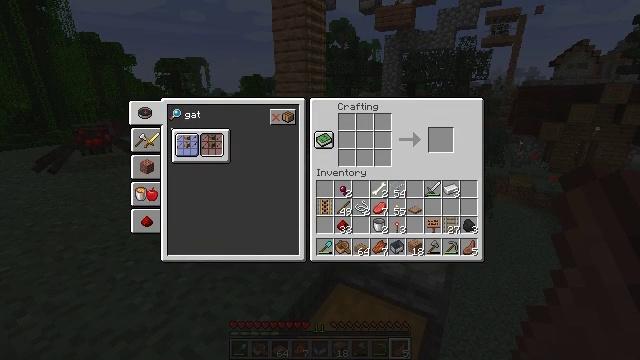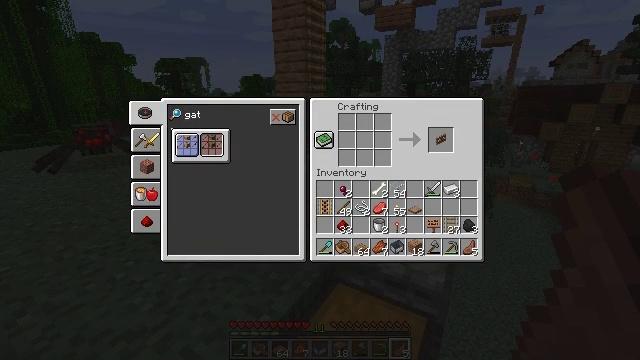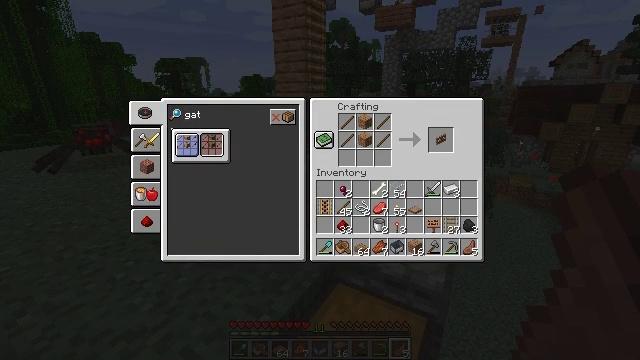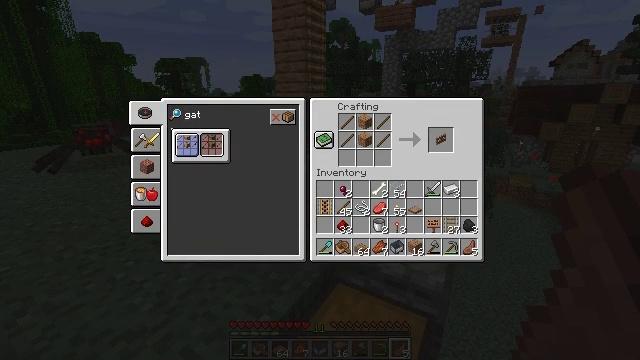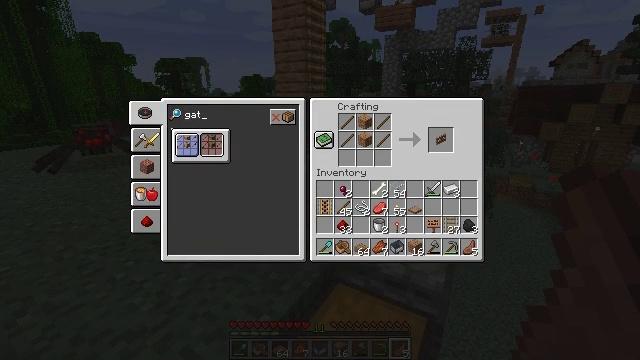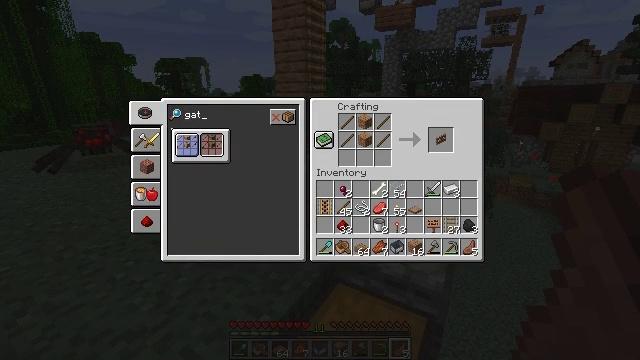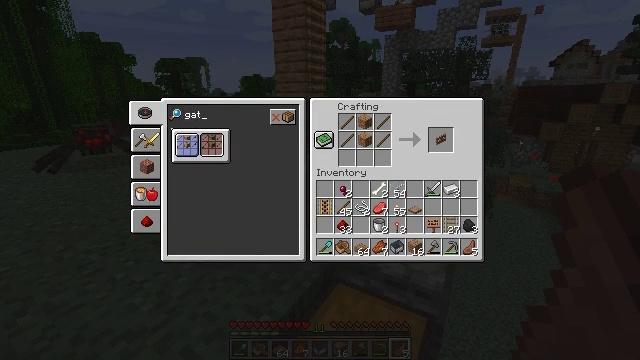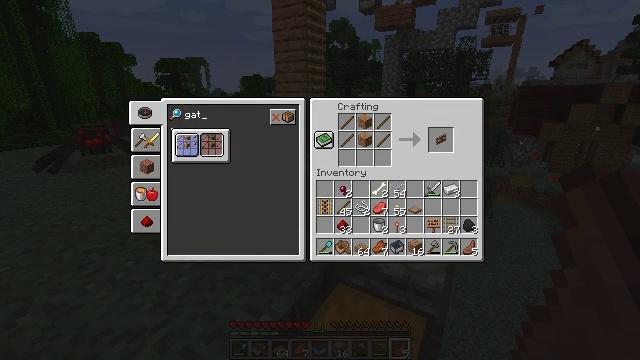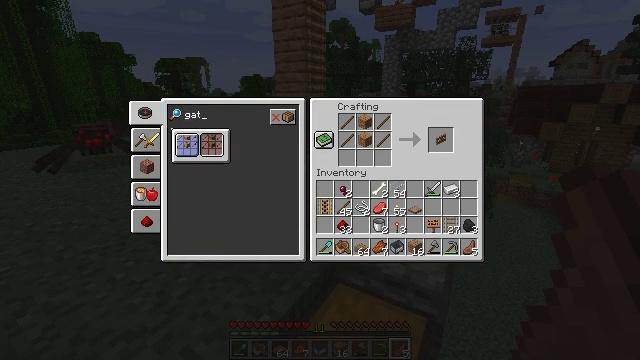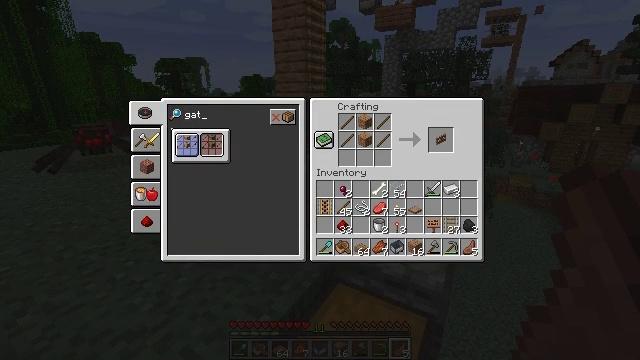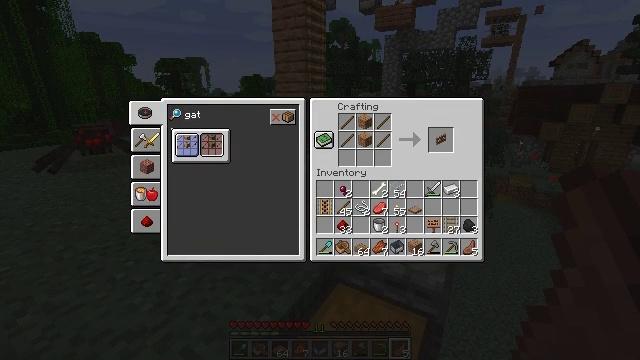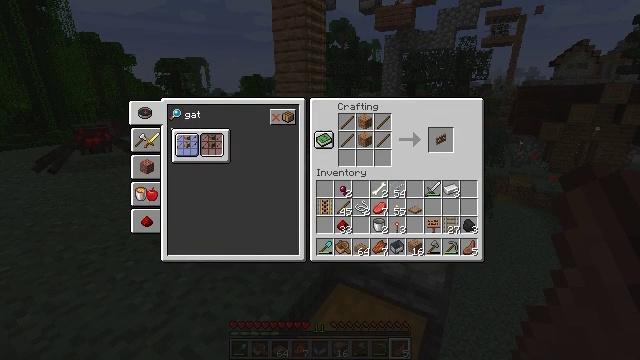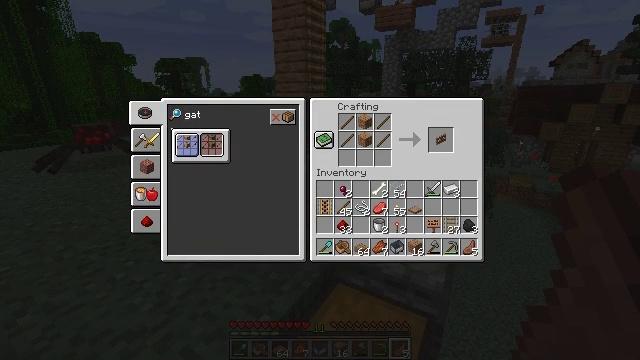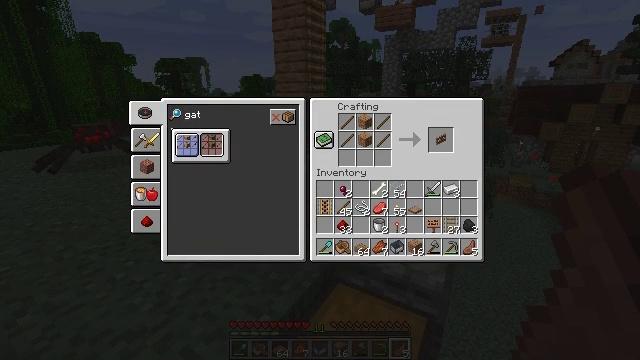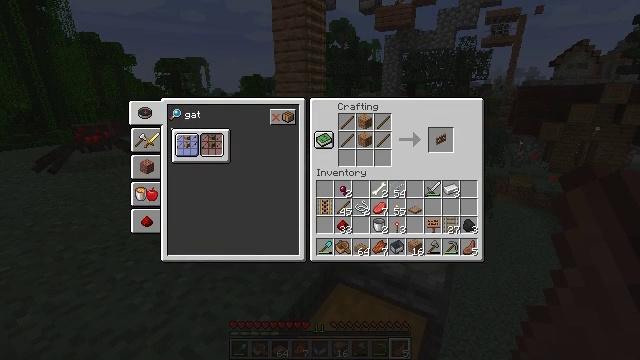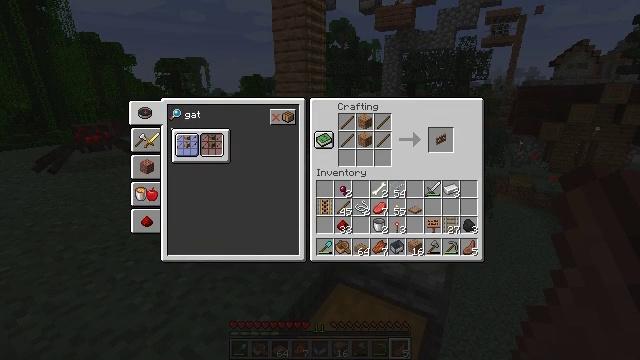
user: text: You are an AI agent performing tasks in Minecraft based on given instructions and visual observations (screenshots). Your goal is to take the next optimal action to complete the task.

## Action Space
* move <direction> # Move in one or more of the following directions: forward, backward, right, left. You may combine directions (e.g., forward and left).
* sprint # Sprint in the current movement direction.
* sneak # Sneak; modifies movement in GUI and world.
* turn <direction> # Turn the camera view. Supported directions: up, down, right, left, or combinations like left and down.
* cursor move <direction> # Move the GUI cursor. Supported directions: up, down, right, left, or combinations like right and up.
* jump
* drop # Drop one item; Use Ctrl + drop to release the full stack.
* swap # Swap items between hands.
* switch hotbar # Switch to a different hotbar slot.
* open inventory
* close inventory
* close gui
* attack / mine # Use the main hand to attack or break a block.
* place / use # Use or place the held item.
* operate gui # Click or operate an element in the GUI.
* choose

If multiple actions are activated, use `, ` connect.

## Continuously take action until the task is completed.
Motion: motion action
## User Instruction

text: Open the crafting interface to make a jungle fence gate.
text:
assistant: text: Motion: no_op
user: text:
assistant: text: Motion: no_op
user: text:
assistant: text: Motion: no_op
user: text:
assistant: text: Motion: no_op
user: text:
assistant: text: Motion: no_op
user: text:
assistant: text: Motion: no_op
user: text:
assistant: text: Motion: no_op
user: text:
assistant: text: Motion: no_op
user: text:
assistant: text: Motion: no_op
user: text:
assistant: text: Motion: no_op
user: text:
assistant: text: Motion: no_op
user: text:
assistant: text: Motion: no_op
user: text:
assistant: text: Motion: operate gui
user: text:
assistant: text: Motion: operate gui
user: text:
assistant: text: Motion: operate gui
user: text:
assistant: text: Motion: no_op
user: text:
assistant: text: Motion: no_op
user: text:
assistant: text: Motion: no_op
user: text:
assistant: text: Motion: no_op
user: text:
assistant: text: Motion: no_op
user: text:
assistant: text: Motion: no_op
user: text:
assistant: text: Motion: operate gui
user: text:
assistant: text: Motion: operate gui
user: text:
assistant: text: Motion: operate gui
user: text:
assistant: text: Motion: operate gui
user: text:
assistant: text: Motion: no_op
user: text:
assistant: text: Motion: no_op
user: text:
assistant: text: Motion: no_op
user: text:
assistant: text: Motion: no_op
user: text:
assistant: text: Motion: no_op